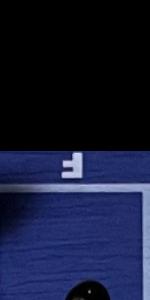
Label: Empty